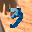
Label: 3